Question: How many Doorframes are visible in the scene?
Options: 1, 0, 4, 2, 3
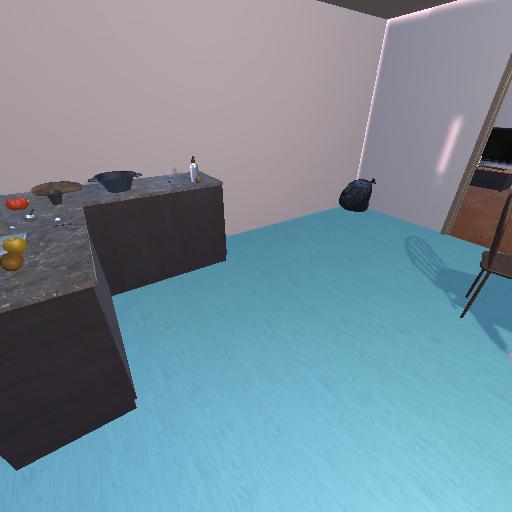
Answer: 1